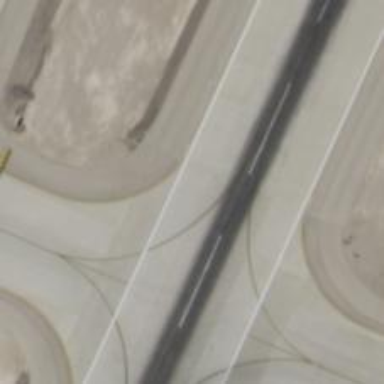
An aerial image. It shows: Image of taxiway at airport.